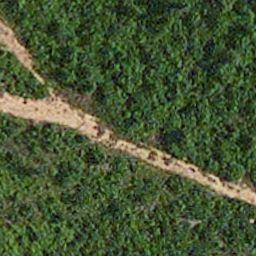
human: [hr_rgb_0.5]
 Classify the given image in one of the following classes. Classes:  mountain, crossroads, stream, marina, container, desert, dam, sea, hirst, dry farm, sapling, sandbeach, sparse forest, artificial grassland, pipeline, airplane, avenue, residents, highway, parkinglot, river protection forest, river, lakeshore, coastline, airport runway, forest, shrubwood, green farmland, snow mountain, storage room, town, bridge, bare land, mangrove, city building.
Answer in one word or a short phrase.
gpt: avenue